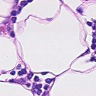
Metastatic tissue present: no